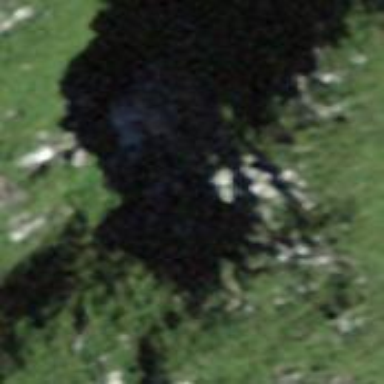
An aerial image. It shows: Natural cliff.